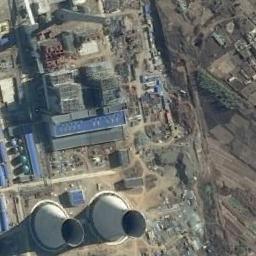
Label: thermal_power_station